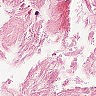
Metastatic tissue present: no